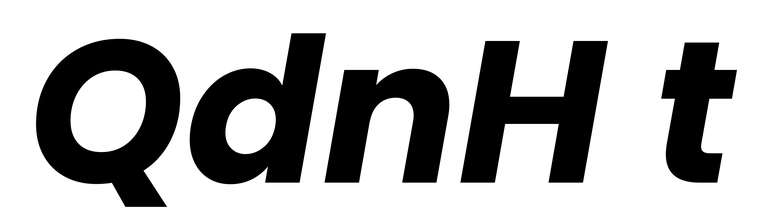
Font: Poppins-BoldItalic